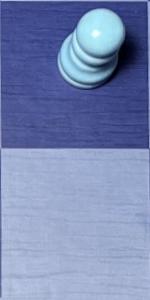
Label: Empty